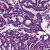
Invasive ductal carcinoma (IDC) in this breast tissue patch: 1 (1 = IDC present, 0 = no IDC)